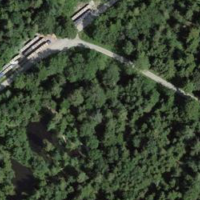
EUNIS habitat code: 44
Species observed at this site:
Equisetum sylvaticum
Cirsium arvense